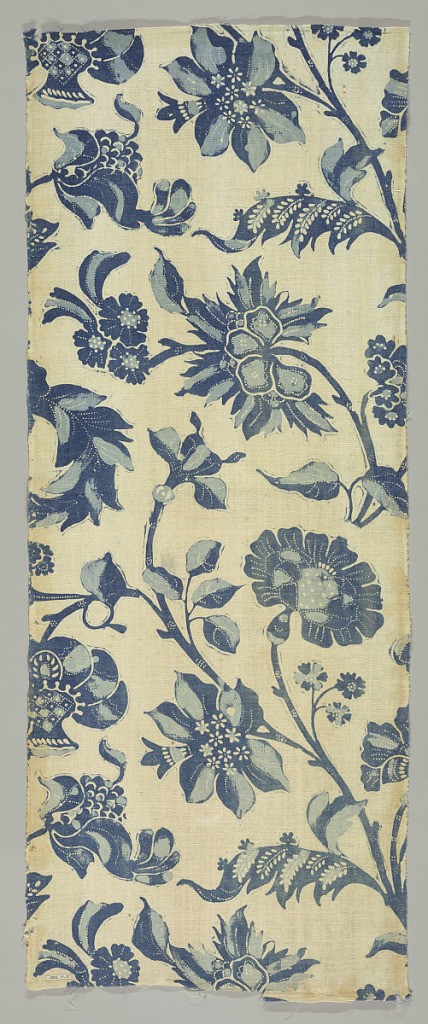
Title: Textile
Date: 1700–1750
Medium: cotton Technique: resist printed on plain weave
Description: Off-white cotton resist-printed in two shades of blue. Slender undulating branches with massive, conventionalized blossoms and foliage, and much use of white dots to enhance the design.